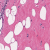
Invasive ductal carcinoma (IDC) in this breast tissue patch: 0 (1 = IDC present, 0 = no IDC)